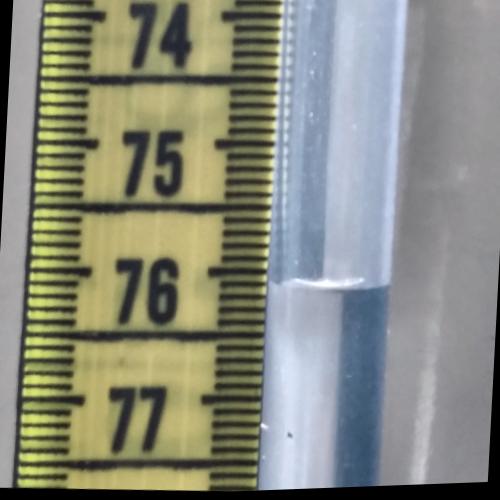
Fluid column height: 76.1 cm